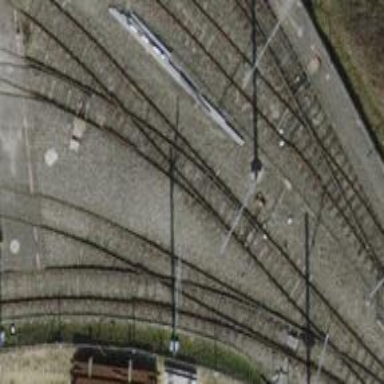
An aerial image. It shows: Light rail yard with electrified tracks featuring single contact line.